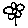
Label: flower